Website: crate-barrel
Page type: account-selection
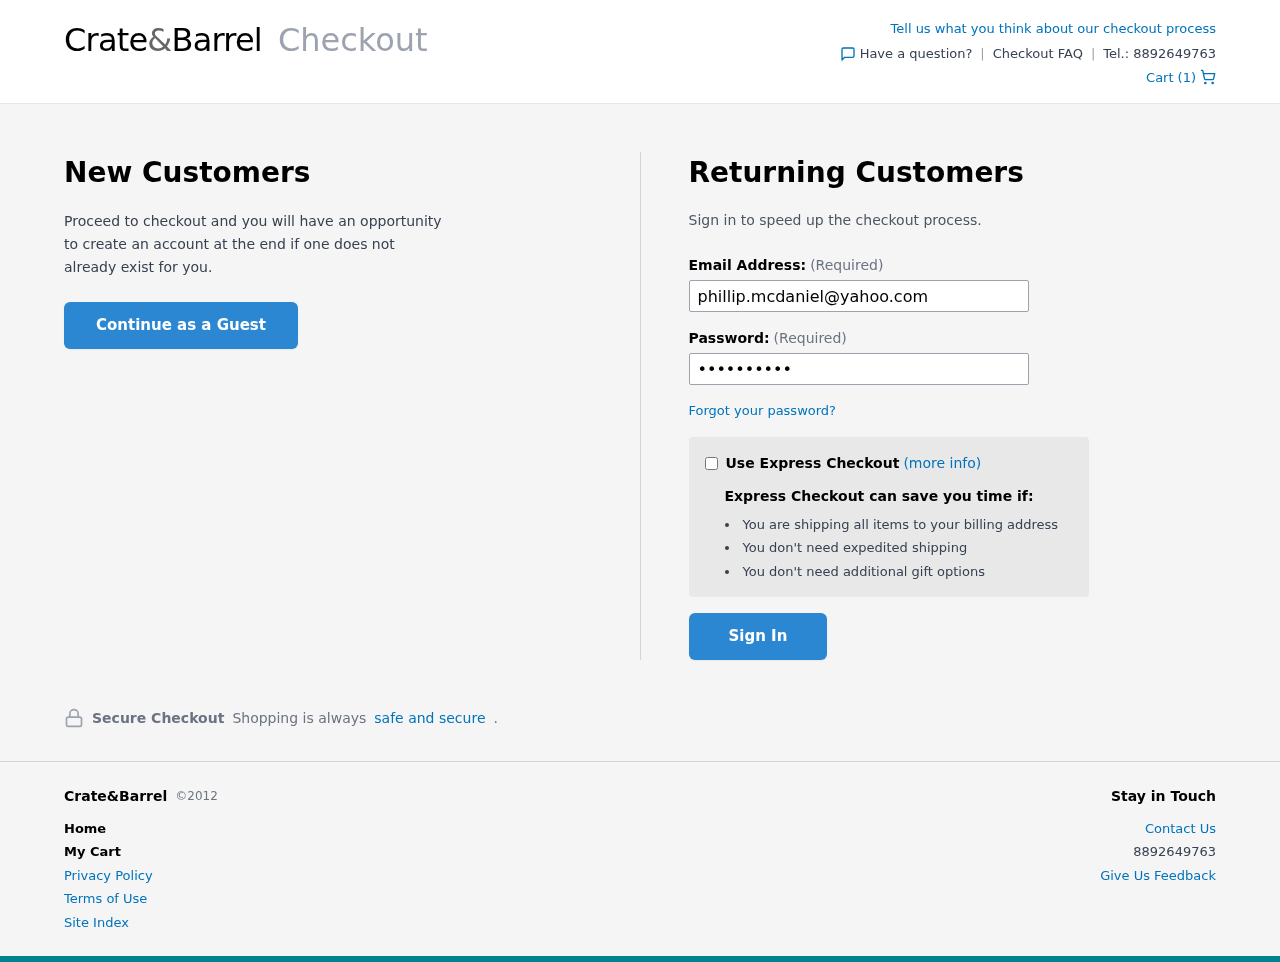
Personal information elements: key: PII_EMAIL
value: phillip.mcdaniel@yahoo.com
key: PII_PHONE
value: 8892649763
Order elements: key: ORDER_NUM_ITEMS
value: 1